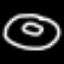
Label: donut